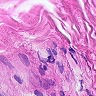
Metastatic tissue present: no